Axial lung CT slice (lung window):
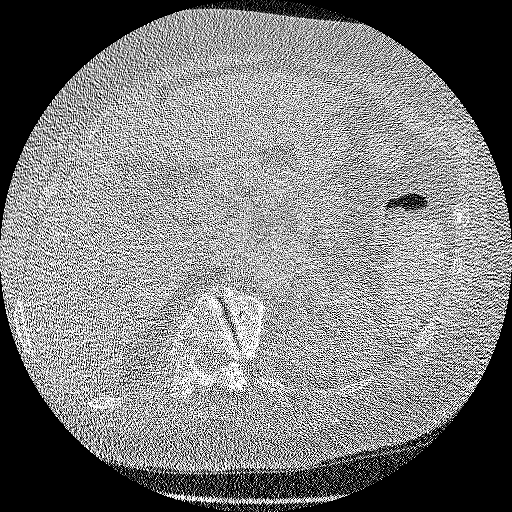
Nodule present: no